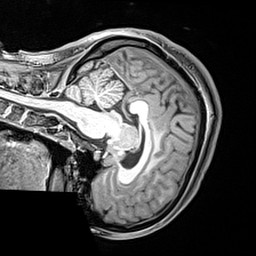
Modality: T1w
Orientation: sagittal
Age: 22
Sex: female
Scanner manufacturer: siemens
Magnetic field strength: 3 T
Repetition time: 2.4 s
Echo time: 0.00217 s